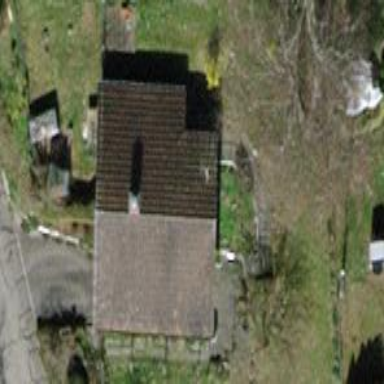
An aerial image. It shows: Detached building with gabled roof.